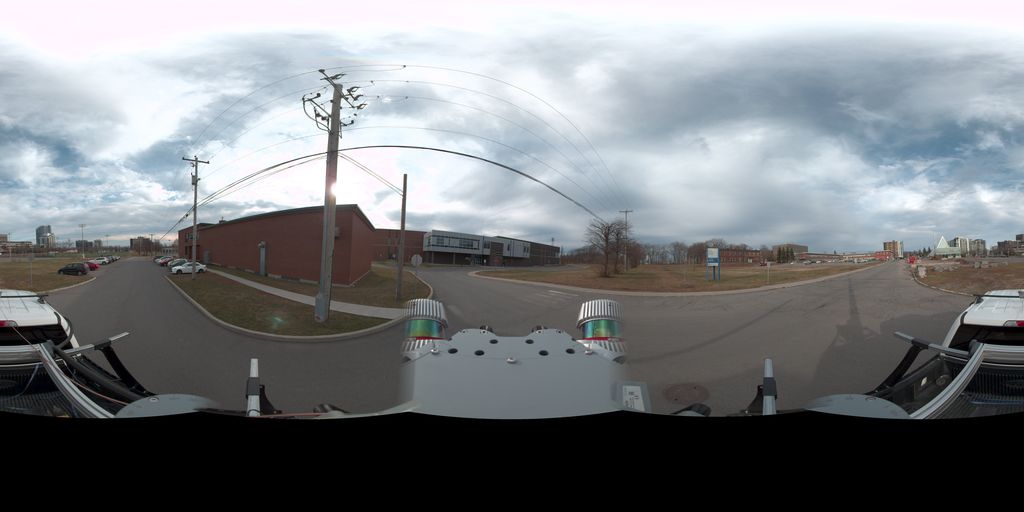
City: quebec_city